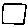
Label: square